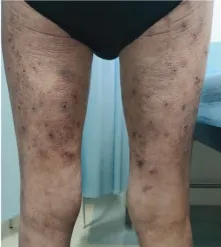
Clinical manifestations of this patient. Posterior side of both lower limbs.
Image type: medical_photograph (skin_photograph)